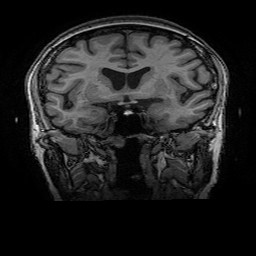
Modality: T1w
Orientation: sagittal
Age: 71
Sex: female
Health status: healthy
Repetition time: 2.53 s
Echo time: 0.0034 s